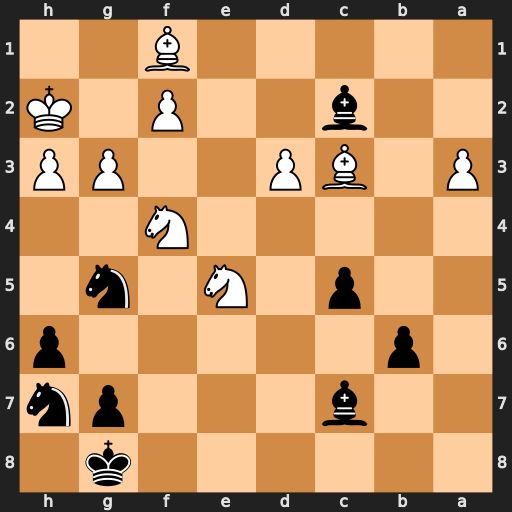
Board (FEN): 6k1/2b3pn/1p5p/2p1N1n1/5N2/P1BP2PP/2b2P1K/5B2
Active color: b
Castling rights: -
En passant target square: -
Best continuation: Bxe5 Bxe5 Nf3+ Kg2 Nxe5